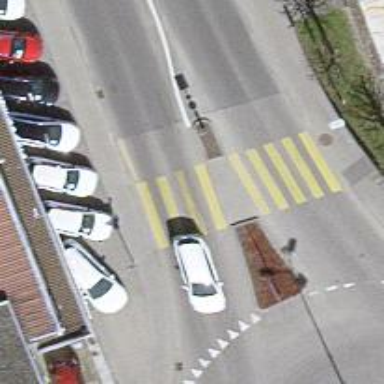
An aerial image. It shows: Uncontrolled zebra crossing on the road.